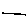
Label: line